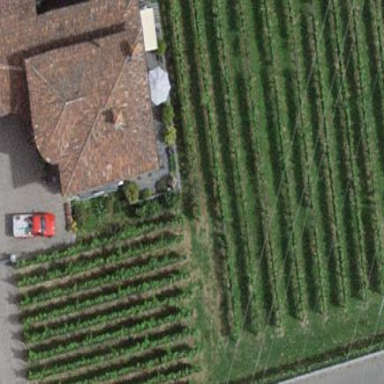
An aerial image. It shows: Vineyard growing grapes.